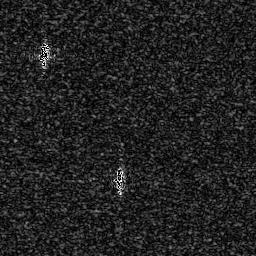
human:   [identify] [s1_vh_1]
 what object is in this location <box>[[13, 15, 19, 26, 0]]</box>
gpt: <ref>1 small ship at the top left</ref>